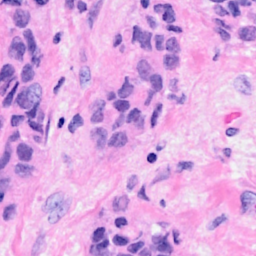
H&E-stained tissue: Breast